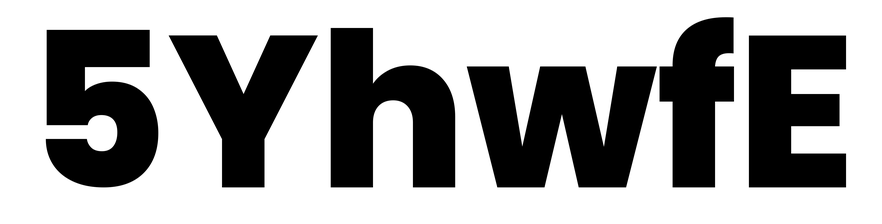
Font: Poppins-ExtraBold